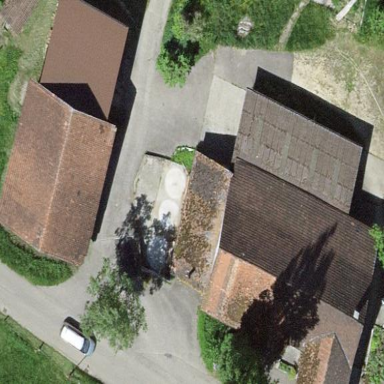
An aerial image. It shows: Farmyard area.